Question: I want to build a list view which displays "awards" the player has received in the game.
There are many examples out there of how to display a listview with text + icon.
However, in my case I need to vary the icon.
In the case the award is given fro a one-time achievement. In that case I just want the text and the "Trophy" to appear.
In other cases it is awarded for doing something a specified number of times.
In that case I need to include a progress bar.
How can I do the varying layouts within one list view?
---
Update:
Thanks to Leyths it is working (sort of).
Thing is that the ProgressBar is not showing - just its spinner.
This is the row:
'''
<RelativeLayout xmlns:android="http://schemas.android.com/apk/res/android" android:layout_width="fill_parent"
android:layout_height="fill_parent">
<TextView android:id="@+id/tvwShortMessage"
android:typeface="sans"
android:textSize="14sp"
android:textStyle="italic"
android:layout_width="wrap_content"
android:layout_height="wrap_content"/>
<TextView android:id="@+id/tvwLongMessage"
android:typeface="sans"
android:textSize="14sp"
android:textStyle="italic"
android:layout_width="wrap_content"
android:layout_height="wrap_content"
android:layout_below="@id/tvwShortMessage"/>
<ProgressBar
android:id="@+id/pgbAwardProgress"
android:layout_width="wrap_content"
android:layout_height="wrap_content"
style="@android:style/Widget.ProgressBar.Small"
android:layout_marginRight="5dp"
android:layout_below="@id/tvwLongMessage"/>
</RelativeLayout>
'''
Code:
'''
public View getView(int position, View convertView, ViewGroup parent) {
View v = convertView;
if (v == null) {
LayoutInflater vi = (LayoutInflater)AwardsActivity.this.getSystemService(Context.LAYOUT_INFLATER_SERVICE);
v = vi.inflate(R.layout.awards_row, parent, false);
}
AwardItem award = awards.get(position);
ProgressBar pb = (ProgressBar) v.findViewById(R.id.pgbAwardProgress);
if(award.award_type == PROGRESSIVE) {
pb.setVisibility(View.VISIBLE);
pb.setMax(award.requirement);
pb.setProgress(award.current_amount);
} else {
pb.setVisibility(View.GONE);
}
((TextView) v.findViewById(R.id.tvwShortMessage)).
setText(MessageBuilder.buildMessage(AwardsActivity.this, award.award_text,
Integer.valueOf(award.requirement).toString()));
return v;
}
'''
I actually want the opposite - the bar without the spinner.
Is this problem due to the special way this is being displayed or am i doing something wrong with the progress bar?
Resulting screen:

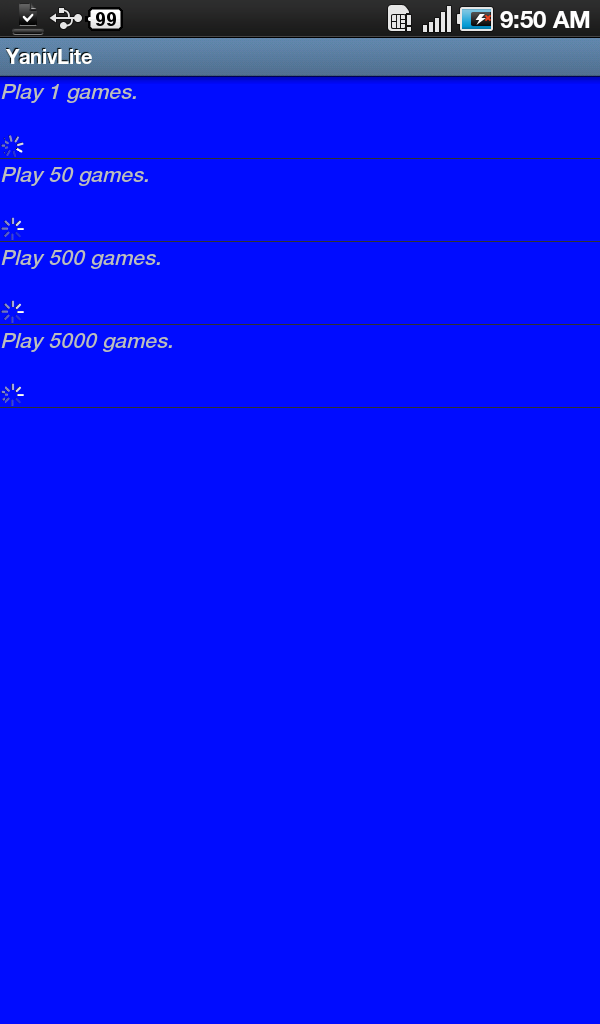
Answer: One way of doing this would be to create a class which extends a subclass of <URL> to create the desired final layout.
For example:
'''
public View getView(int position, View convertView, ViewGroup parent) {
View v = convertView;
if (v == null) {
LayoutInflater vi = (LayoutInflater)YourActivity.this.getSystemService(Context.LAYOUT_INFLATER_SERVICE);
v = vi.inflate(R.layout.your_layout, parent, false);
}
ListObject o = items.get(position);
if(o.someCondition) {
v.findViewById(R.id.view_element).setVisibility(View.GONE);
} else {
v.findViewById(R.id.some_other_view).setVisibility(View.GONE);
}
}
'''